Question: <URL>
I'm trying to evaluate the above data in a boxplot similar to this: <URL>

I want the x axis to reflect my "Year" variable and each boxplot to evaluate the 8 methods as a distribution. Eventually I'd like to pinpoint the "Selected" variable in relation to that distribution but currently I just want this thing to render!
I figure out how to code my y variable and I get various errors no matter what I try. I think the PY needs to be as.factor but I've tried some code that way and I just get other errors.
anyway here is my code (Send Help):
'''
# Libraries
library(tidyverse)
library(hrbrthemes)
library(viridis)
library(ggplot2)
library(readxl) # For reading in Excel files
library(lubridate) # For handling dates
library(dplyr) # for mutate and pipe functions
# Path to current and prior data folders
DataPath_Current <- "C:/R Projects/Box Plot Test"
Ult_sum <- read_excel(path = paste0(DataPath_Current, "/estimate.XLSX"),
sheet = "Sheet1",
range = "A2:J12",
guess_max = 100)
# just want to see what my table looks like
Ult_sum
# create a dataset - the below is code I commented out
# data <- data.frame(
# name=c(Ult_sum[,1]),
# value=c(Ult_sum[1:11,2:8])
#)
value <- Ult_sum[2,]
# Plot
Ult_sum %>%
ggplot( aes(x= Year, y= value, fill=Year)) +
geom_boxplot() +
scale_fill_viridis(discrete = TRUE, alpha=0.6) +
geom_jitter(color="black", size=0.4, alpha=0.9) +
theme_ipsum() +
theme(
legend.position="none",
plot.title = element_text(size=11)
) +
ggtitle("A boxplot with jitter") +
xlab("")
'''
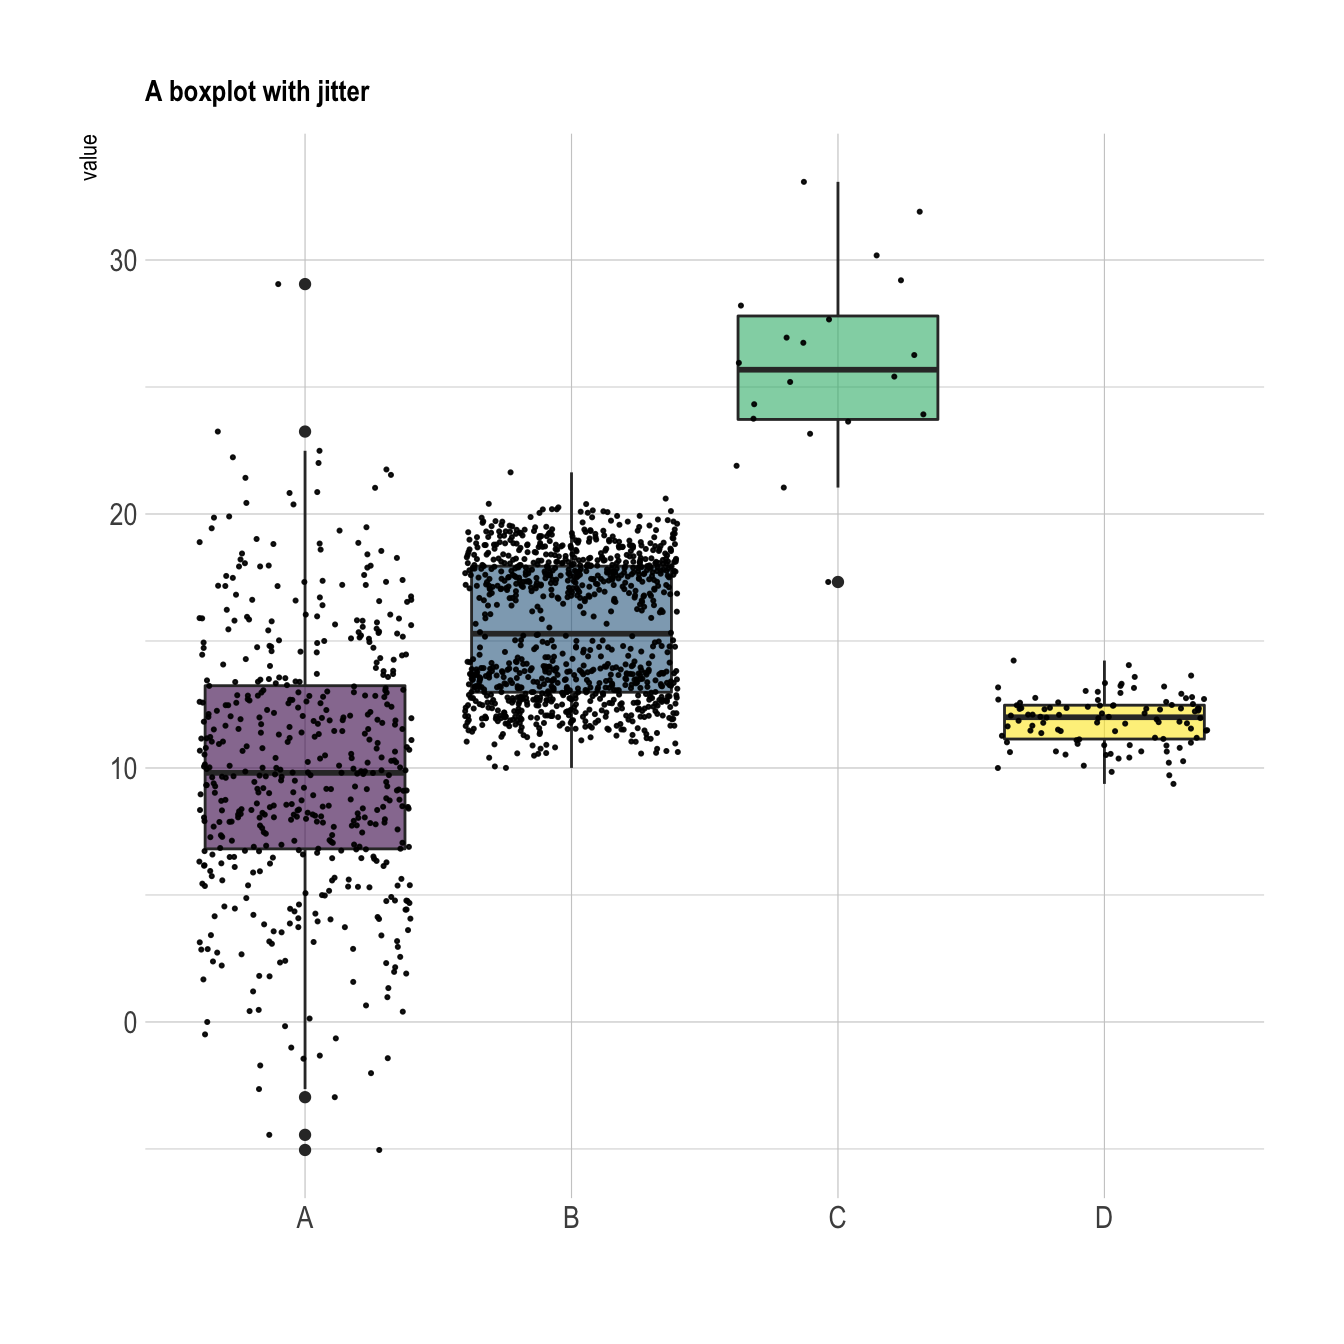
Answer: I do not see how your code matches the screenshot of your dataset. However, just a general hint: ggplot likes data in long format. I suggest you reshape your data using 'tidyr::reshape_long' oder 'data.table::melt'. This way you get 3 columns: year, method, value, of which the first two should be a factor. The resulting dataset can then be neatly used in 'aes()' as 'aes(x=year, y=value, fill=method)'.
Edit: Added an example. Does this do what you want?
'''
library(data.table)
library(magrittr)
library(ggplot2)
DT <- data.table(year = factor(rep(2010:2014, 10)),
method1 = rnorm(50),
method2 = rnorm(50),
method3 = rnorm(50))
DT_long <- DT %>% melt(id.vars = "year")
ggplot(DT_long, aes(x = year, y = value, fill = variable)) +
geom_boxplot()
'''
<URL>